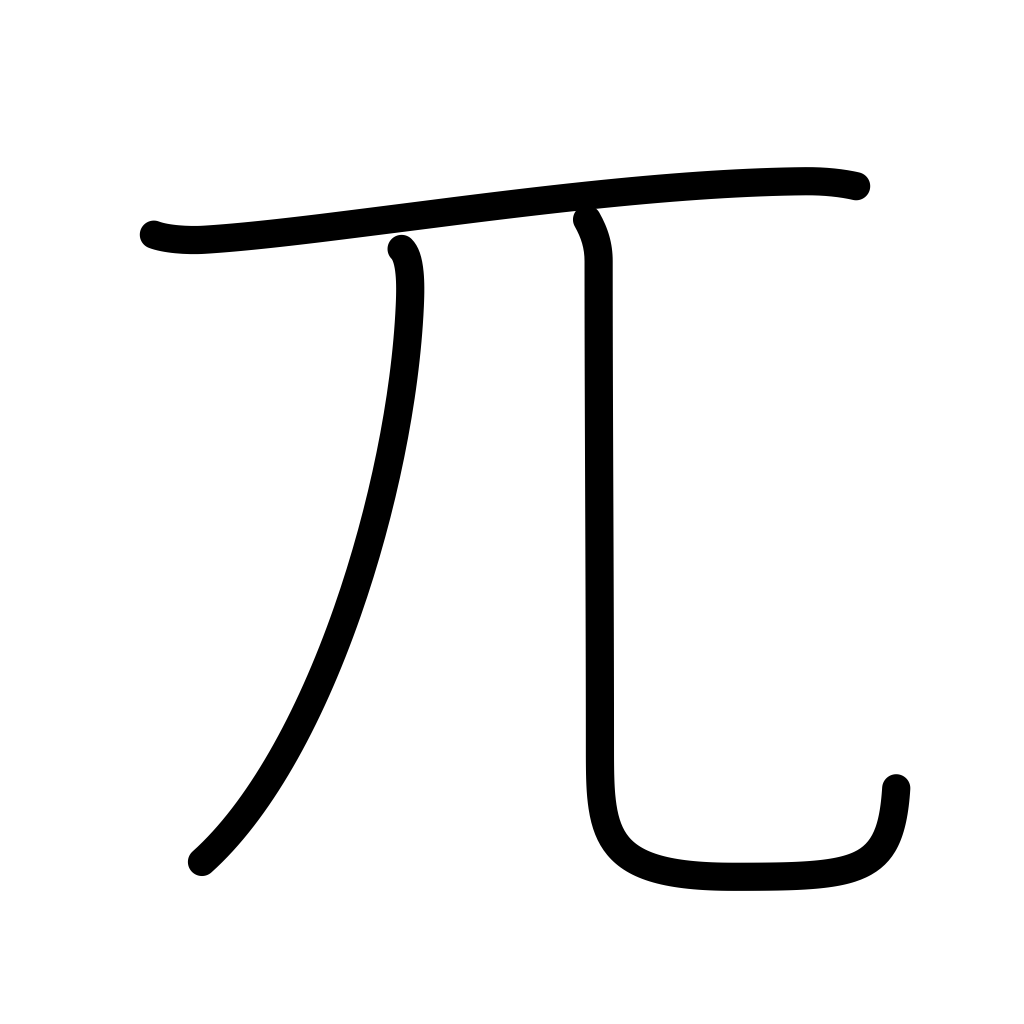
Meaning: high & level, lofty, bald, dangerous